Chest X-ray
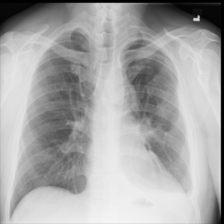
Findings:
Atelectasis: negative
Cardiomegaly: negative
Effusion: negative
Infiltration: negative
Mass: negative
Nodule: positive
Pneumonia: negative
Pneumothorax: negative
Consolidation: negative
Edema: negative
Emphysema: negative
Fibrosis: negative
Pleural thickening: positive
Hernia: negative